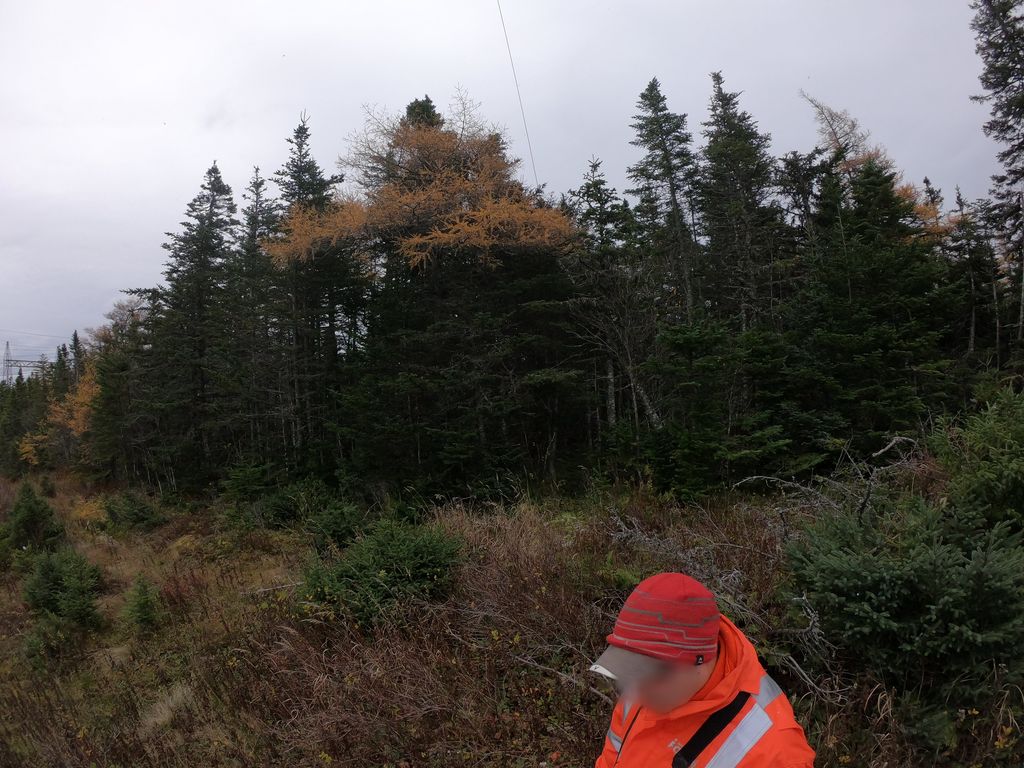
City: st_johns